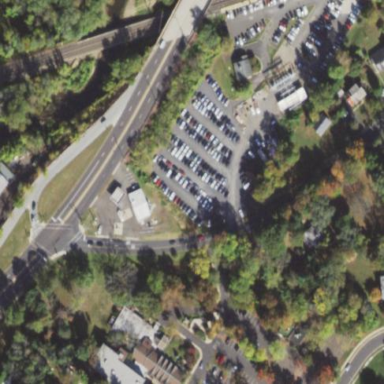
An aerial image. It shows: Parking area with surface.